Field crop: maize
Growth stage: 1
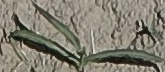
Species: sorghum